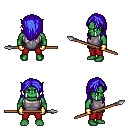
a pixel art fantasy rpg character, male body template, orc, green skin, steel chest armor, red pants, blue long hairstyle, gold gloves, spear, four views (front, back, left, right), 2x2 character sprite sheet, small pixel art, hard edges, no anti-aliasing